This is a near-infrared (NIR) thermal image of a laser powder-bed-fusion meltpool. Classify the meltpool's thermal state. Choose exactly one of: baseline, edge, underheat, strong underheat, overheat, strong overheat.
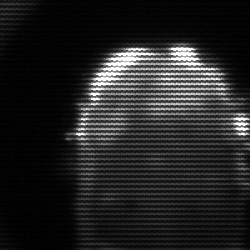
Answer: baseline